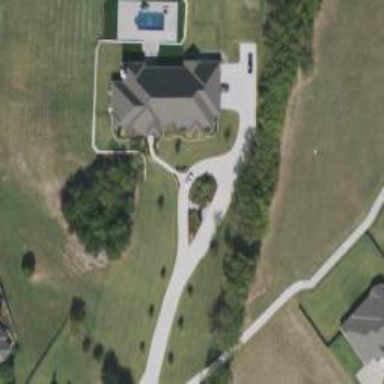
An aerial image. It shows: Driveway leading to service road.